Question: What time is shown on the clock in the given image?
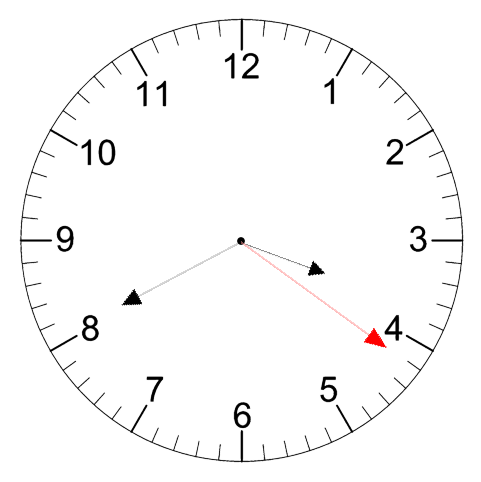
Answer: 03:40:21